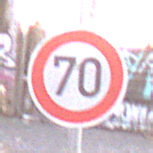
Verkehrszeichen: Geschwindigkeit70
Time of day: SunriseSunset
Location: Outdoor (Suburban)
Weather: PartlyCloudy
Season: NotSpecified
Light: Natural